Field crop: maize
Growth stage: 1
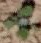
Species: chenopodium